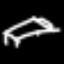
Label: bed